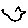
Label: bird